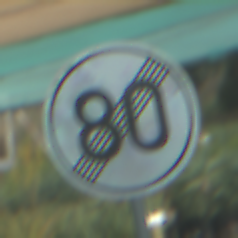
Verkehrszeichen: EndeGeschwindigkeit80
Umgebung: Roofed, Special
Tageszeit: MorningAfternoon
Wetter: PartlyCloudy
Licht: Natural
Jahreszeit: NotSpecified
Kontrast: MediumContrast